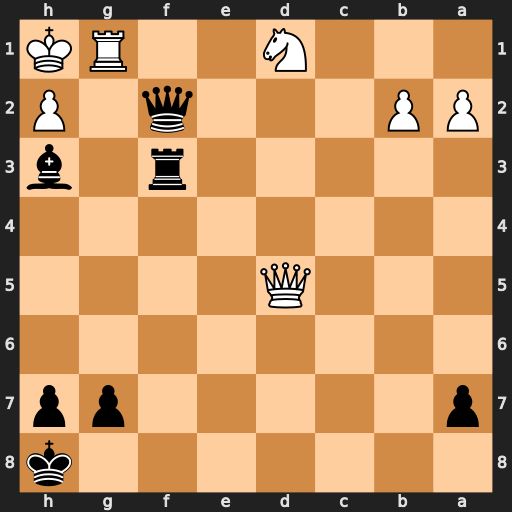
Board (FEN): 7k/p5pp/8/3Q4/8/5r1b/PP3q1P/3N2RK
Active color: b
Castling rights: -
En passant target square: -
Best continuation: Qxg1+ Kxg1 Rf1#